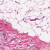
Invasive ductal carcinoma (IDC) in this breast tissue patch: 0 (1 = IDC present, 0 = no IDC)